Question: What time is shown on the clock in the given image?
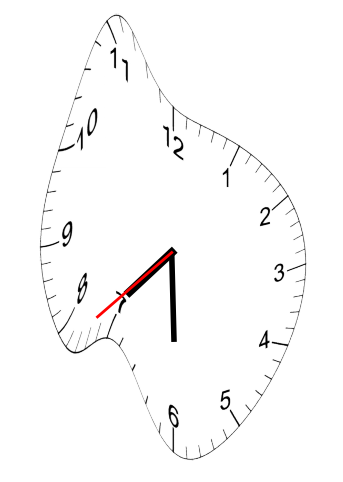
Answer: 07:29:38